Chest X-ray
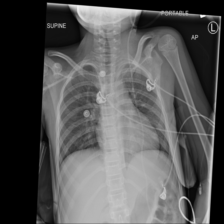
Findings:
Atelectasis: negative
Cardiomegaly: negative
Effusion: negative
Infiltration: negative
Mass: negative
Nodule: negative
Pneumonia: negative
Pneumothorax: negative
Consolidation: negative
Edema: negative
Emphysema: negative
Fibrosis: negative
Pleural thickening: negative
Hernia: negative